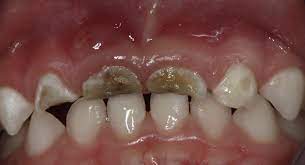
Condition: Caries